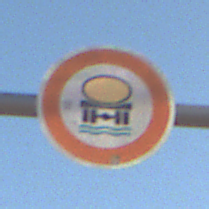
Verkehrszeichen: VerbotFahrzeugeWassergefaehrdenderLadung
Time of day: MorningAfternoon
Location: Outdoor (Nature)
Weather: PartlyCloudy
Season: NotSpecified
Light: Natural